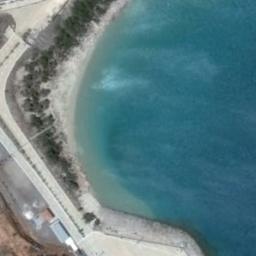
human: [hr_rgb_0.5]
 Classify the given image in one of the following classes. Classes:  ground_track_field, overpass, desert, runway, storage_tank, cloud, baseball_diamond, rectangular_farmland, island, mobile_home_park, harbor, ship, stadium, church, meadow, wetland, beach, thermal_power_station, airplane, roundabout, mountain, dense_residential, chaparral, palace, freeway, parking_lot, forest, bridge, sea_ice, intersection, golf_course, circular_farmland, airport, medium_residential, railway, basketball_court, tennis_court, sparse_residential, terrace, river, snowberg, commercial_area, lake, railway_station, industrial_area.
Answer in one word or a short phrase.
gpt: beach